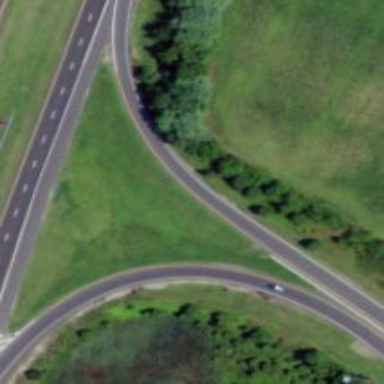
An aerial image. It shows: Motorway link at cloverleaf junction.